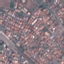
Land use / land cover: Residential